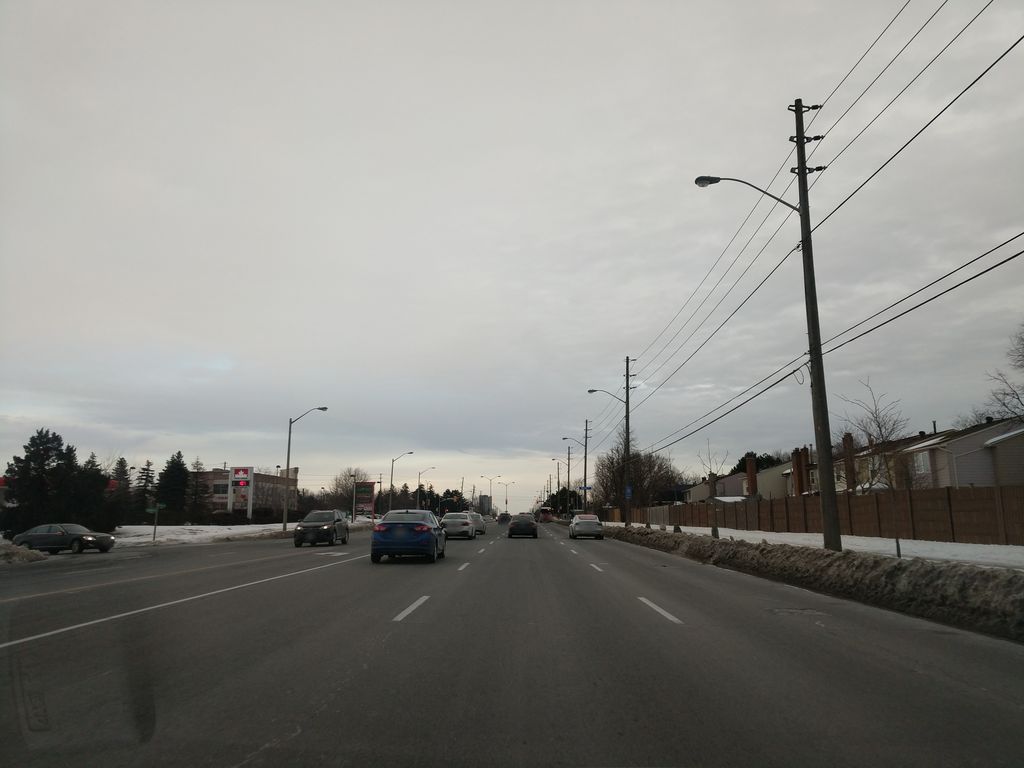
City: toronto